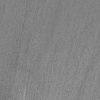
Atmospheric dust classification: not_dusty